Field crop: maize
Growth stage: 2
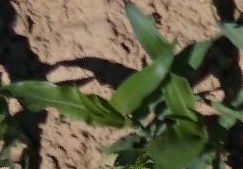
Species: maize